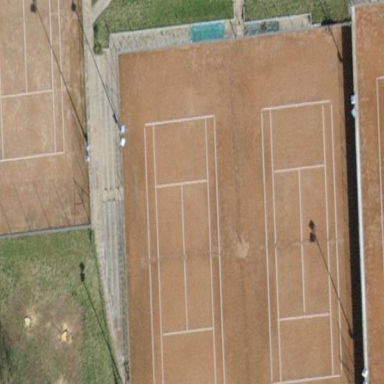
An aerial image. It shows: Tennis court on the leisure land pitch.